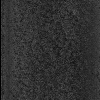
Atmospheric dust classification: dusty